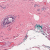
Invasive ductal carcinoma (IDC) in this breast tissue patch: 0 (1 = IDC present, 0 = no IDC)